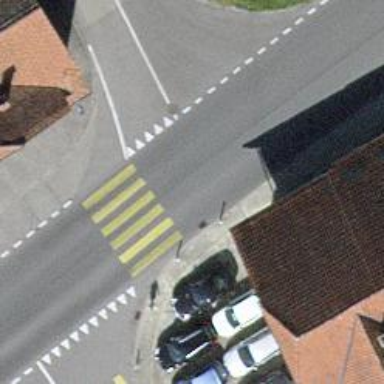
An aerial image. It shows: Zebra crossing on the road.